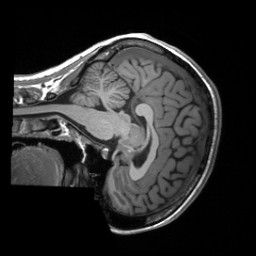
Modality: T1w
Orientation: sagittal
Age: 36
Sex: female
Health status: healthy
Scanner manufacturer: siemens
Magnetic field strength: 3 T
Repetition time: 2 s
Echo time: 0.00232 s